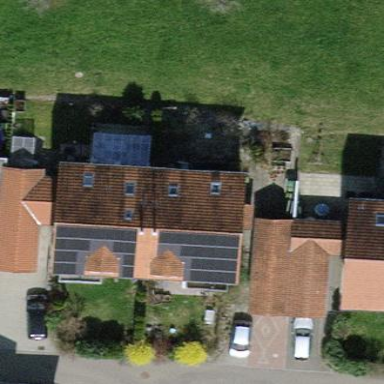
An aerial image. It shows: Semi-detached house.